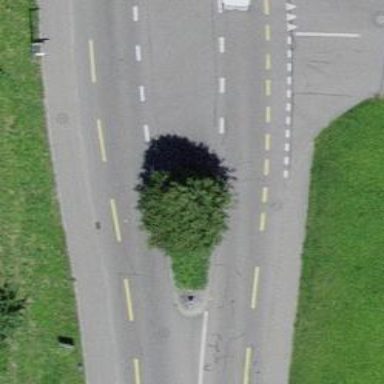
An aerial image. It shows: Traffic calming island.